Question:
Here is a table of a number of instructions given in a program. The first column indicates the instruction itself, the second column indicates the percent of weightage of any instruction in a program, and the third column indicates the CPI(cycles per instruction) of any given instruction.
Now, I want to replace the and with one instruction .
> takes three inputs, multiplies the first two inputs and add the result to the third input. This way instruction does both the multiplication and addition.
Current weight of both and is 40%. So the question is when I replace the and with what will be the weight of new instruction?
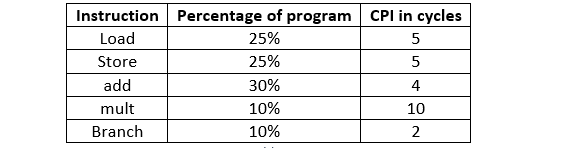
Answer: > Current weight of both add and mult is 40%. So the question is when I
replace the mult and add with madd what will be the weight of new madd
instruction?
If the program consists of additions (that consume 30% of CPU time) in one place, and multiplications (that consume 10% of CPU time) in a completely different place that has nothing to do with the additions; then it may be completely impossible to replace anything with a "multiply and add" instruction.
If the program consists of one addition (that consume 30% of CPU time by itself) and 1000 multiplications (that consume 0.01% of CPU time each) then for "best case" you can only replace one addition and one multiplication and you'd still have 999 "unpaired" multiplications.
If the program consists of 1000 additions (that consume 0.03% of CPU time each) and one multiplication (that consumes 10% of CPU time by itself) then for "best case" you can only replace one addition and one multiplication and you'd still have 999 "unpaired" additions.
If you know that there are an equal number of additions and multiplications and all of them can be paired and replaced by "multiply and add" instructions ; then you have no idea how fast/slow a "multiply and add" instruction is (or at least you haven't provided that information) and therefore it would still impossible to figure out how it would effect performance.
In other words, you've got almost none of the information that would be needed to find an answer.